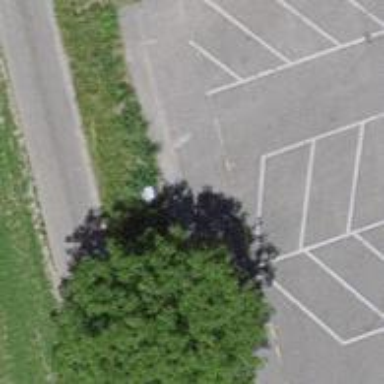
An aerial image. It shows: Asphalt parking aisle off service road.